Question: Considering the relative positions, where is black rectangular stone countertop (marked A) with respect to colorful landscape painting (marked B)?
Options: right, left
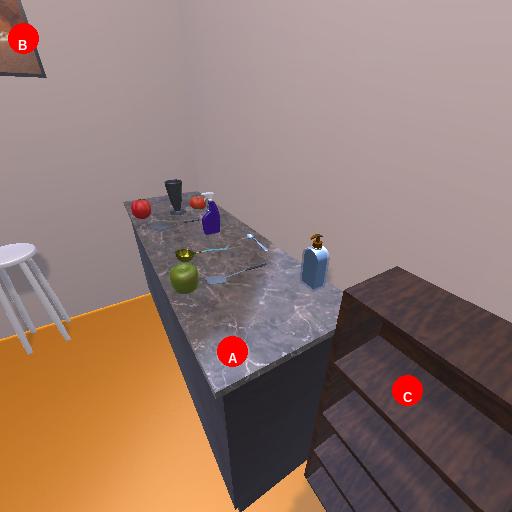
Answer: right